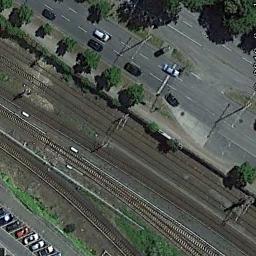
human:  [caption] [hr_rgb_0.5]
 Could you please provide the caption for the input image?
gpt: These railways are between roads and a parking lot .

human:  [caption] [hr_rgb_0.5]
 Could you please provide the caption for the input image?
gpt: There are about ten railway lines here .

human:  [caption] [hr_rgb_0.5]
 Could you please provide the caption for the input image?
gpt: The railway is next to some trees and parking lot .

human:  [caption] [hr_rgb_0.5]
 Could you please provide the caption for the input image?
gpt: There are many cars beside the railway .

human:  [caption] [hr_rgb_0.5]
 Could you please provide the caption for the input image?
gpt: There are some green trees and cars beside the railway .